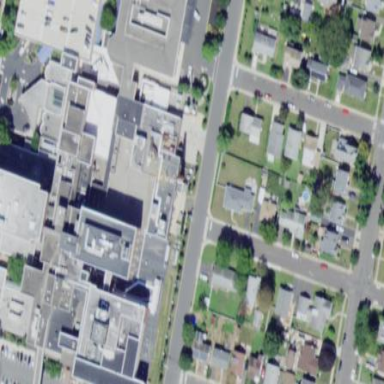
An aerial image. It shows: Hospital building.